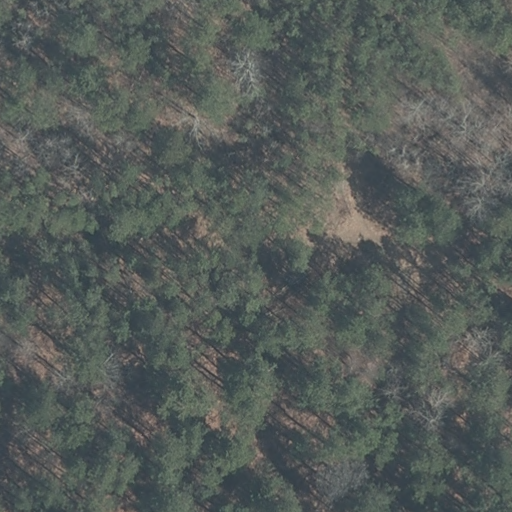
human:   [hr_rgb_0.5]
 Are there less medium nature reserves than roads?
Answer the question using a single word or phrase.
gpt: yes

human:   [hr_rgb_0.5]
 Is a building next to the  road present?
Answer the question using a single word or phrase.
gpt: no

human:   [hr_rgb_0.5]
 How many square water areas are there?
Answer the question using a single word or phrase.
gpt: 0

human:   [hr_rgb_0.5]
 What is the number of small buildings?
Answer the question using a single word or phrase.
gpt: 0

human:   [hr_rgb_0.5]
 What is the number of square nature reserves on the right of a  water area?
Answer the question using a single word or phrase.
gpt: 0

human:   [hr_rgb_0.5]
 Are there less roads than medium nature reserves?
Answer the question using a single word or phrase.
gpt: no

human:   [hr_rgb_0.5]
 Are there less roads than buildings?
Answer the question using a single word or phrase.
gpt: no

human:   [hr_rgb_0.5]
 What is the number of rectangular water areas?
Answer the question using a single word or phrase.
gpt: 0

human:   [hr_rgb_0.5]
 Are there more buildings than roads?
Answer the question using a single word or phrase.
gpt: no

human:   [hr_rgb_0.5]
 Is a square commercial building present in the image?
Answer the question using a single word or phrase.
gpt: no

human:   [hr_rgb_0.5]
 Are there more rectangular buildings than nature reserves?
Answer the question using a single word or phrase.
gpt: no

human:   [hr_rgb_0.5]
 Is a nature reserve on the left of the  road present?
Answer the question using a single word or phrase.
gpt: no

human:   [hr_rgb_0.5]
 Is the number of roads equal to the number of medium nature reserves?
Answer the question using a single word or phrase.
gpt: no

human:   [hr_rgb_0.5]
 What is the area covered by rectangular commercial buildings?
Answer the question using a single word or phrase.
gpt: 0m2

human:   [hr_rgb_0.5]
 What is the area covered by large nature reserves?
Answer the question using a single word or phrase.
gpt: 10614m2

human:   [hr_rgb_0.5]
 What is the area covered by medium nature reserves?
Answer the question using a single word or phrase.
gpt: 0m2

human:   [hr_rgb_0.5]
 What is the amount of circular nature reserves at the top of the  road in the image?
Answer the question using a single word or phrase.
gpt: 0

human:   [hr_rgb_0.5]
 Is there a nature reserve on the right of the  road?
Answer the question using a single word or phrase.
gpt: no

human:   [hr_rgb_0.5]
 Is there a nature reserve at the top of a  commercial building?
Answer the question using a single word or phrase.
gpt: no

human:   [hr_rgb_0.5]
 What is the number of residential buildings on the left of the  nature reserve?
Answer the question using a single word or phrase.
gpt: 0

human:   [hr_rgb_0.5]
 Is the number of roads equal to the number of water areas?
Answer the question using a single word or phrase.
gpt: no

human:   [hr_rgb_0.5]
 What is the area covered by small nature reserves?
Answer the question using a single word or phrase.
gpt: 0m2

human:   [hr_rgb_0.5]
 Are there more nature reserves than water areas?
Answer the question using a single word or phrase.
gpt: yes

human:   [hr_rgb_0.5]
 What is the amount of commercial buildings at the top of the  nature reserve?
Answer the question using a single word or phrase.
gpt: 0

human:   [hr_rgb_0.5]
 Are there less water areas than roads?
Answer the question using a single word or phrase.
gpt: yes

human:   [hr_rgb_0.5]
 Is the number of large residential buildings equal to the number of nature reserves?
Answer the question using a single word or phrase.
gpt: no

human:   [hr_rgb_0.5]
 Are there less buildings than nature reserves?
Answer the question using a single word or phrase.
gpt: yes

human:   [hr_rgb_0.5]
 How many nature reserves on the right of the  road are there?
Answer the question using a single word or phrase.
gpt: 0

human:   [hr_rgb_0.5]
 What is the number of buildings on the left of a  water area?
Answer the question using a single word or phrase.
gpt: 0

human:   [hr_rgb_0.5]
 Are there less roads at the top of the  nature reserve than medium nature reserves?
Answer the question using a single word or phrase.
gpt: no

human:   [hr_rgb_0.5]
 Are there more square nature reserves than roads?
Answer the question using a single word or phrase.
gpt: no

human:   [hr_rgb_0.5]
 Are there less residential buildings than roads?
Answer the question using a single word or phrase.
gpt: yes

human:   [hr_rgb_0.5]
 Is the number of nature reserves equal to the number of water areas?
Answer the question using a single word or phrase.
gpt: no

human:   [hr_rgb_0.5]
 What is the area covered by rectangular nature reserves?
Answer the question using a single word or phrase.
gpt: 10614m2

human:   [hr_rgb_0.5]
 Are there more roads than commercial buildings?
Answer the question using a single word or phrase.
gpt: yes

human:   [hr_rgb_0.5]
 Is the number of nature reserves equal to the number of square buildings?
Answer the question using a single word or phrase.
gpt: no